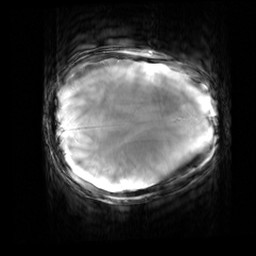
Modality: T2starw
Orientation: axial
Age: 22
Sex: female
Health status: healthy
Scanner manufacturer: siemens
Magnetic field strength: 3 T
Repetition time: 0.7 s
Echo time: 0.02 s